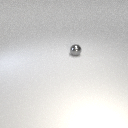
small gray metal sphere